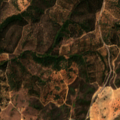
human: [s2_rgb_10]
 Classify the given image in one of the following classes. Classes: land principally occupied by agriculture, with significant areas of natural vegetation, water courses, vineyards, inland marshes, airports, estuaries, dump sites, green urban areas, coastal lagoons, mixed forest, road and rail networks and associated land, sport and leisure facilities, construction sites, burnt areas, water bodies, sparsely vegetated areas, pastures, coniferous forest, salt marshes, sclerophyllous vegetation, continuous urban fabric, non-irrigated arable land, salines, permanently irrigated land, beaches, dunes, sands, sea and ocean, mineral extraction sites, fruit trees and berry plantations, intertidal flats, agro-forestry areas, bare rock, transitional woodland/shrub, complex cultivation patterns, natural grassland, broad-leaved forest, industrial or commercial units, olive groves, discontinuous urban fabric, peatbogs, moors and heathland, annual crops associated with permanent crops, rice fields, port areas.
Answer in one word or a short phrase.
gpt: pastures, land principally occupied by agriculture, with significant areas of natural vegetation, broad-leaved forest, transitional woodland/shrub